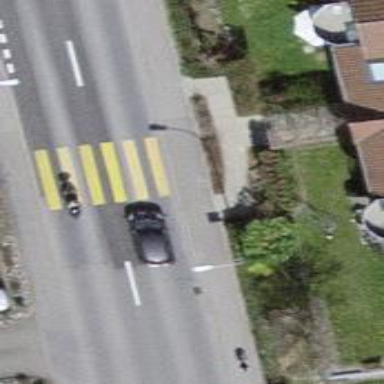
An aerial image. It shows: Kerb serving as barrier.